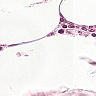
Metastatic tissue present: no